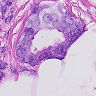
Metastatic tissue present: yes